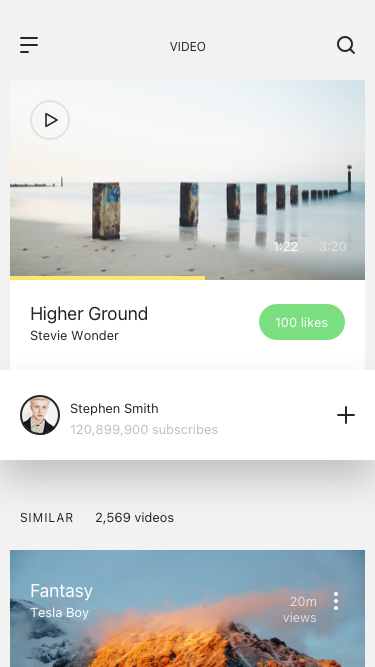
Text in this UI design:
Higher Ground
Stevie Wonder
100 likes
Fantasy
Tesla Boy
20m views
similar
2,569 videos
1:22
3:20
Stephen Smith
120,899,900 subscribes